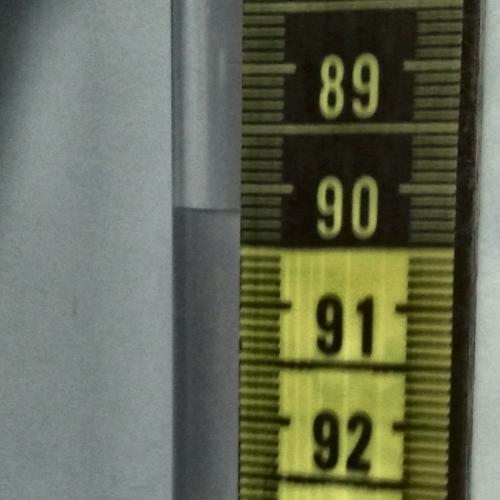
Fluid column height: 90.2 cm